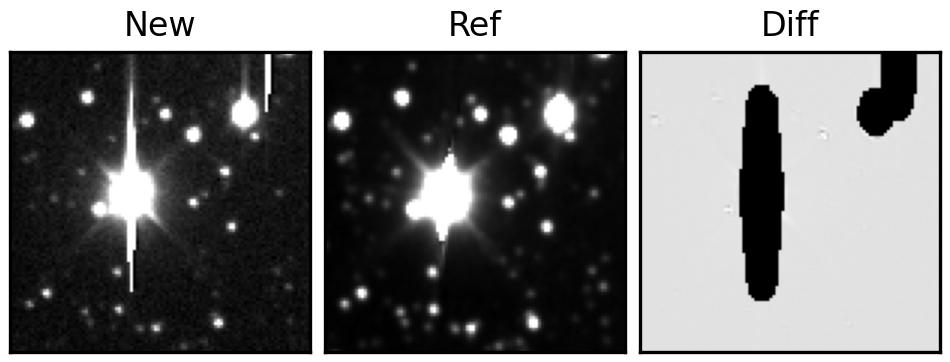
Label: bogus